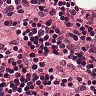
Metastatic tissue present: no